Question: I have found this problem in a book and am trying desperately to solve it. The Question itself is: Create a rooftop (non-flat roofs) with the maximum height. The Walls are either in an angle of 90 degrees or parallel.
My approach:
I have all the edge points. So I can use a scanline approach. I will sort all my points on the x-Axis and then y-Axis. I will then go through my whole list of points and draw a line in 45deg to the walls. I will check if any line intersects with my current line I've already drawn. If there's no match I will go to the next point and draw another line 45deg to the walls. Now the chance is high that the last 2 lines intersect and so I will make a new point at the point of intersection.
The problem I have is that there would be a lot of special cases. Is there an easier method which I did not think about? Are there other algorithms which are more suited for this kind of problem? What would be your idea to this kind of problem?
Example:
This is what imagine the roof to look like.

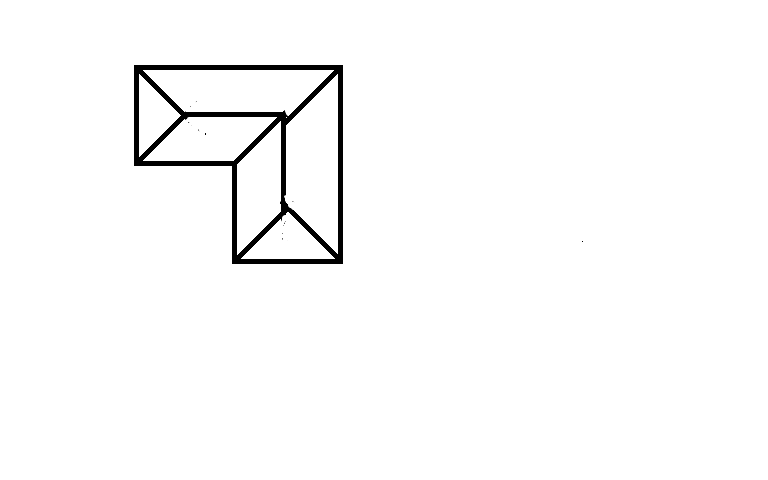
Answer: I'm not sure if that's what you meant, but my answer is aimed to achieve the roof with the maximal height, and not the maximal height.
The maximal height in this problem is determined by the maximal square that can fit into your structure.
So to find it, you just need to look for the maximal square that can fit in and perform a simple pyramid height calculation. For example, if your found a square with an edge of 'a', and you are constructing the roof with a 45 degrees angle from the base as you mentioned, then: 'Peek = sqrt(3)*a'.
Finding the maximal square shouldn't be a complicated task: for each corner in the structure, go in every direction (up, down, left, right) on a straight line until you go out of the structure (assume we obtained these values 'up, down, left, right'), the maximal square that can be constructed from a corner is the maximum value between 'min{up, left}, min{up, right}, min{down, left}, min{down, right}'. and the maximal square is the maximum value obtained from any corner.
Now construct a pyramid where from the corner with the maximal value. in the rest of the structure you can do whatever you want, as it won't surpass the height of this pyramid.